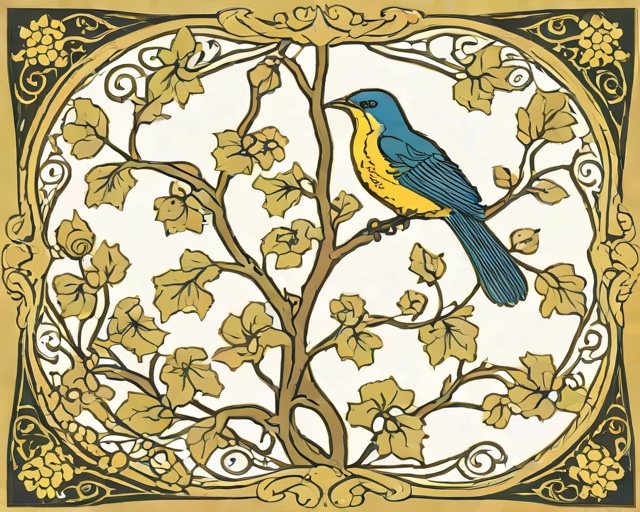
Category: Pets